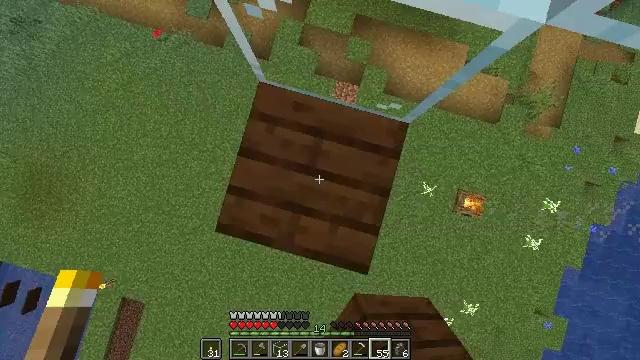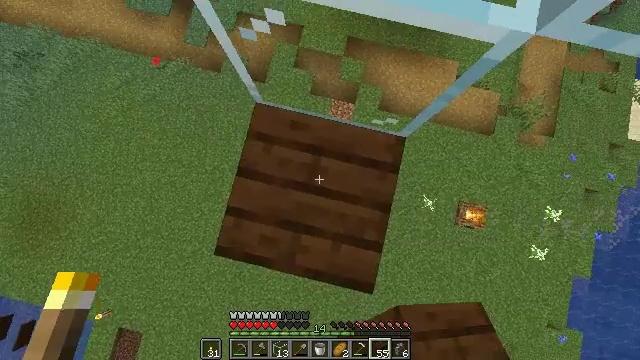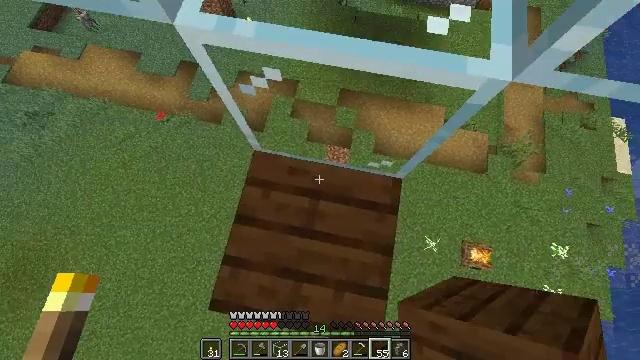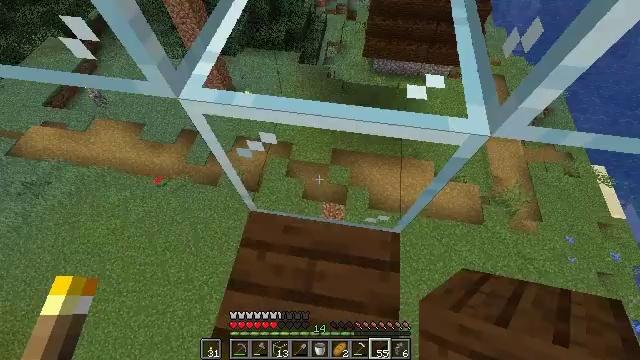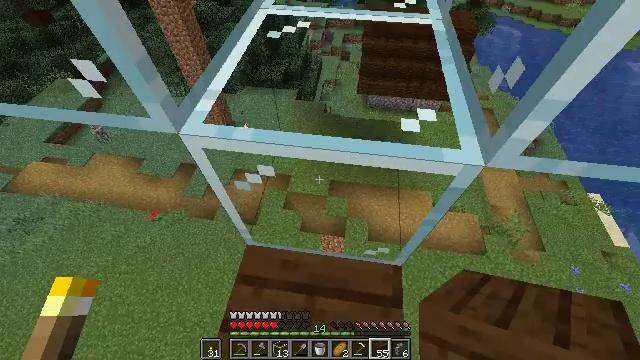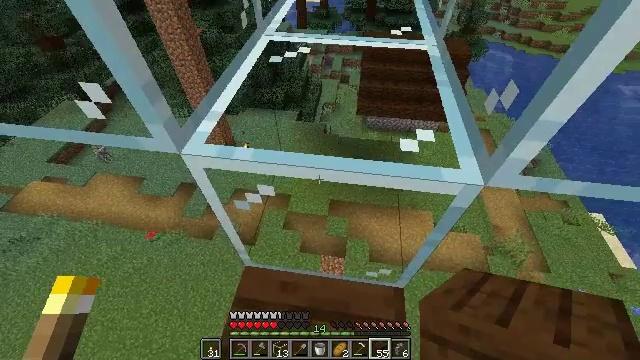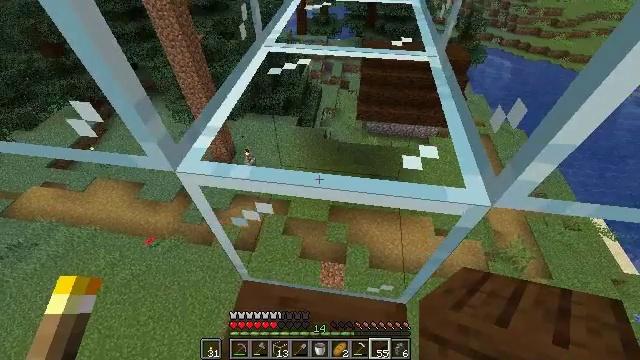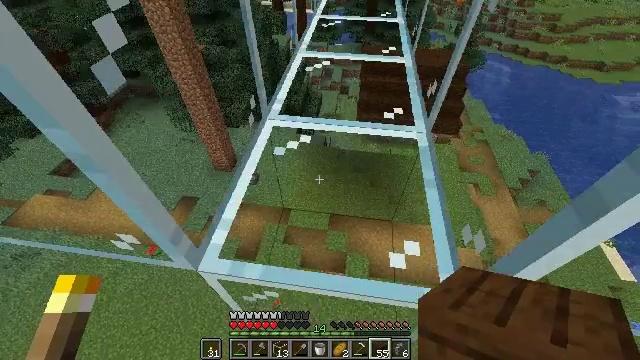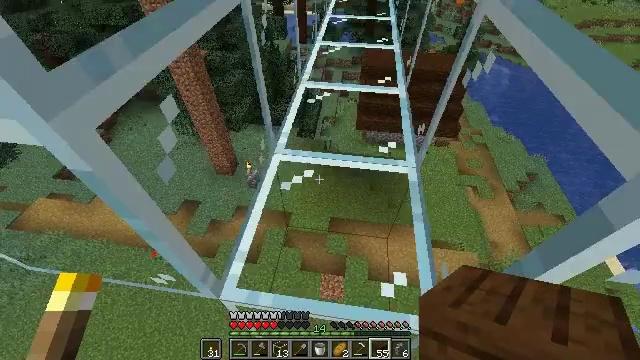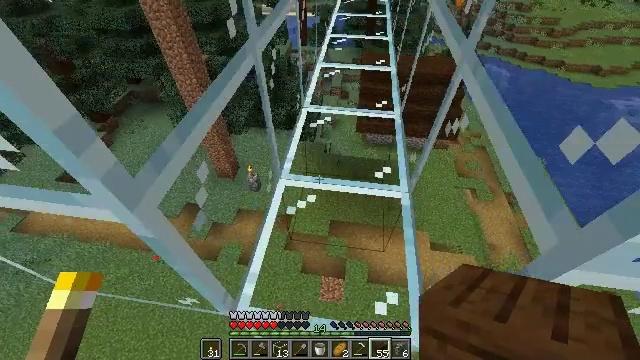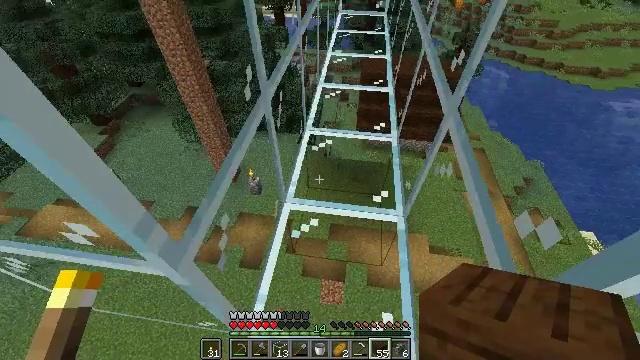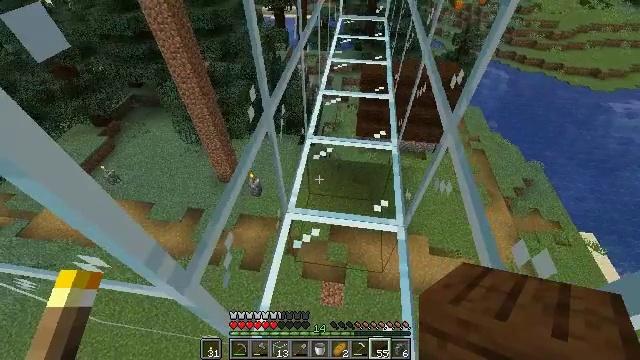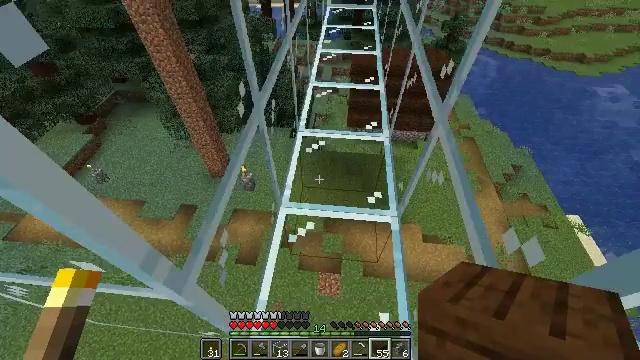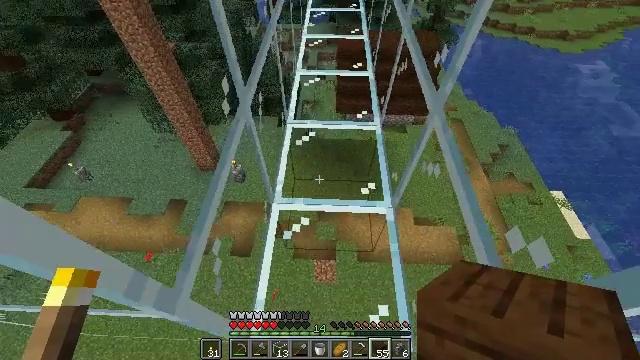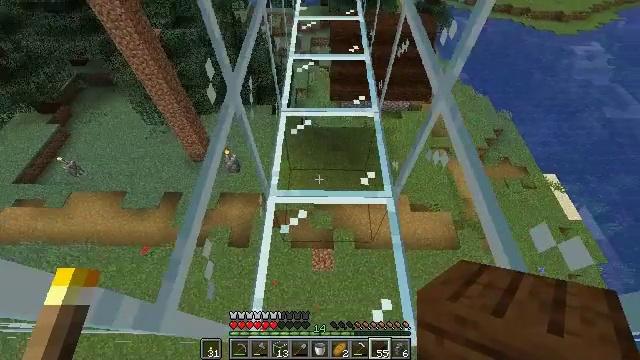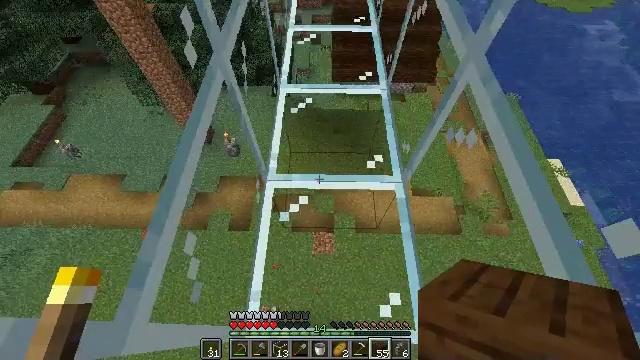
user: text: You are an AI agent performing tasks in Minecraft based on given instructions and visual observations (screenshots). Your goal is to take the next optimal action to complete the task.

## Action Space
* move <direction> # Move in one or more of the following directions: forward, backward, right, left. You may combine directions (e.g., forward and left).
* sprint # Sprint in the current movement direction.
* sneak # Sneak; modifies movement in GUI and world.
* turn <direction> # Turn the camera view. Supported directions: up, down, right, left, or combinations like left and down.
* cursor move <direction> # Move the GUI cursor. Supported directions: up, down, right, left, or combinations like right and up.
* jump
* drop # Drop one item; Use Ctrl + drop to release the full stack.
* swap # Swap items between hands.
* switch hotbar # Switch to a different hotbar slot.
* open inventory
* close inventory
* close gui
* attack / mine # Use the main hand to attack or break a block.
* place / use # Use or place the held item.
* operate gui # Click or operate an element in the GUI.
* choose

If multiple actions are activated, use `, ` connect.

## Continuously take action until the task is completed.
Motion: motion action
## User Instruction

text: Gather some dark oak planks.
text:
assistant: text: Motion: turn right and up
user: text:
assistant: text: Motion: turn right and up
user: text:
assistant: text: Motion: turn right and up
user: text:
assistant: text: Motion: turn up
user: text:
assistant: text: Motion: turn up
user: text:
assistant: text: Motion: move forward, turn up
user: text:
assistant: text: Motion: move forward, jump
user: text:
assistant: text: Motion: move forward, jump
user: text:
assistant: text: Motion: move forward, jump
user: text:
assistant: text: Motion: move forward, jump
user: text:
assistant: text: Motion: move forward, jump
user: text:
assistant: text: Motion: move forward, turn right and down
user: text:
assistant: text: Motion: move forward, turn right and down
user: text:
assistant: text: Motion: move forward, turn right and down
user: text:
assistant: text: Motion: turn down
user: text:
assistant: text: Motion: turn left and down
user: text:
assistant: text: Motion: turn left and down
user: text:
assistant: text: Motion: sneak, turn left and down
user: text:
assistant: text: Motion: sneak, turn left and down
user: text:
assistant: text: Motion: sneak, turn left
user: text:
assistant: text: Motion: sneak, turn left
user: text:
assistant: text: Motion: sneak, turn left and up
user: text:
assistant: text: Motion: sneak, turn left
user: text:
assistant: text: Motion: sneak
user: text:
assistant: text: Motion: sneak
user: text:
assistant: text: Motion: sneak
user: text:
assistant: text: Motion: sneak, turn left and up
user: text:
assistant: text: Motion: sneak, turn left
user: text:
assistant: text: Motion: sneak, turn left
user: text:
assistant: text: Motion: sneak, turn left